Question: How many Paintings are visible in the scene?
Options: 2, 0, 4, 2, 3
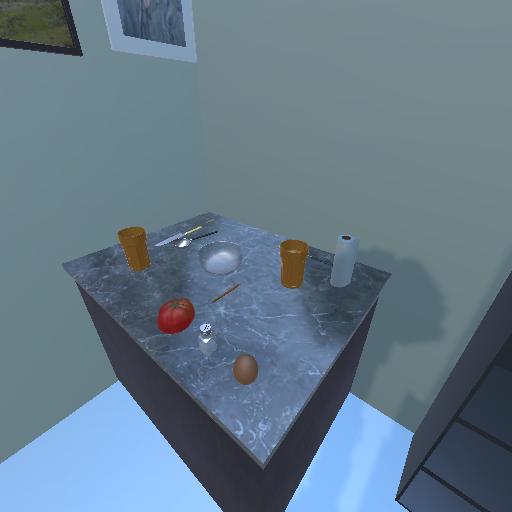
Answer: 2